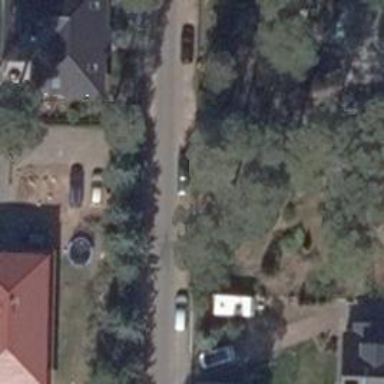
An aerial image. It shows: Driveway leading to service road.